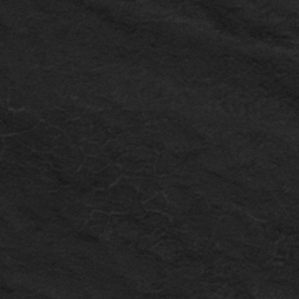
Label: frost